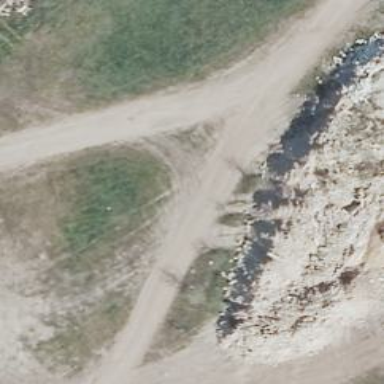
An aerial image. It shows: Well-maintained track road with grade 1 tracktype.